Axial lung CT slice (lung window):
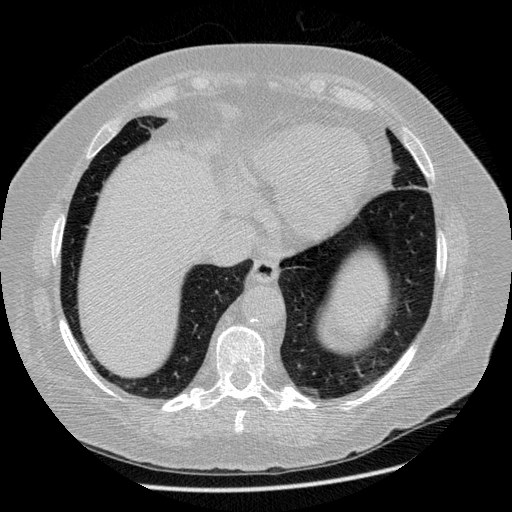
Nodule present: no